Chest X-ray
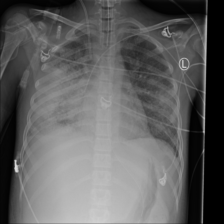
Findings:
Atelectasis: negative
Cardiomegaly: negative
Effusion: negative
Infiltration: positive
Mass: negative
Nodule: negative
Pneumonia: negative
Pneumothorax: negative
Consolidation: positive
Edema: negative
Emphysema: negative
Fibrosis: negative
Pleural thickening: negative
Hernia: negative